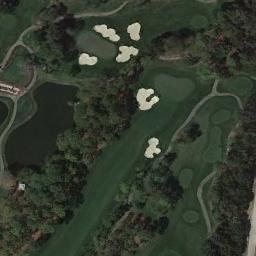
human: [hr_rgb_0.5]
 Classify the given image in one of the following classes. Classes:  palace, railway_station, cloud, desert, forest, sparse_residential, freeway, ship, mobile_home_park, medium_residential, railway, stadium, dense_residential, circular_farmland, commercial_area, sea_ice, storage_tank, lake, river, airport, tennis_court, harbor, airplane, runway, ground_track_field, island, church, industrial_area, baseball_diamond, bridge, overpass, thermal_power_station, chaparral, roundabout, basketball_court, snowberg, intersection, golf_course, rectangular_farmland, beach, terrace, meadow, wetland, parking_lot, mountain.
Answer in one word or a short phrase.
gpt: golf_course